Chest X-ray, AP view. Patient: 59 years old, sex F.
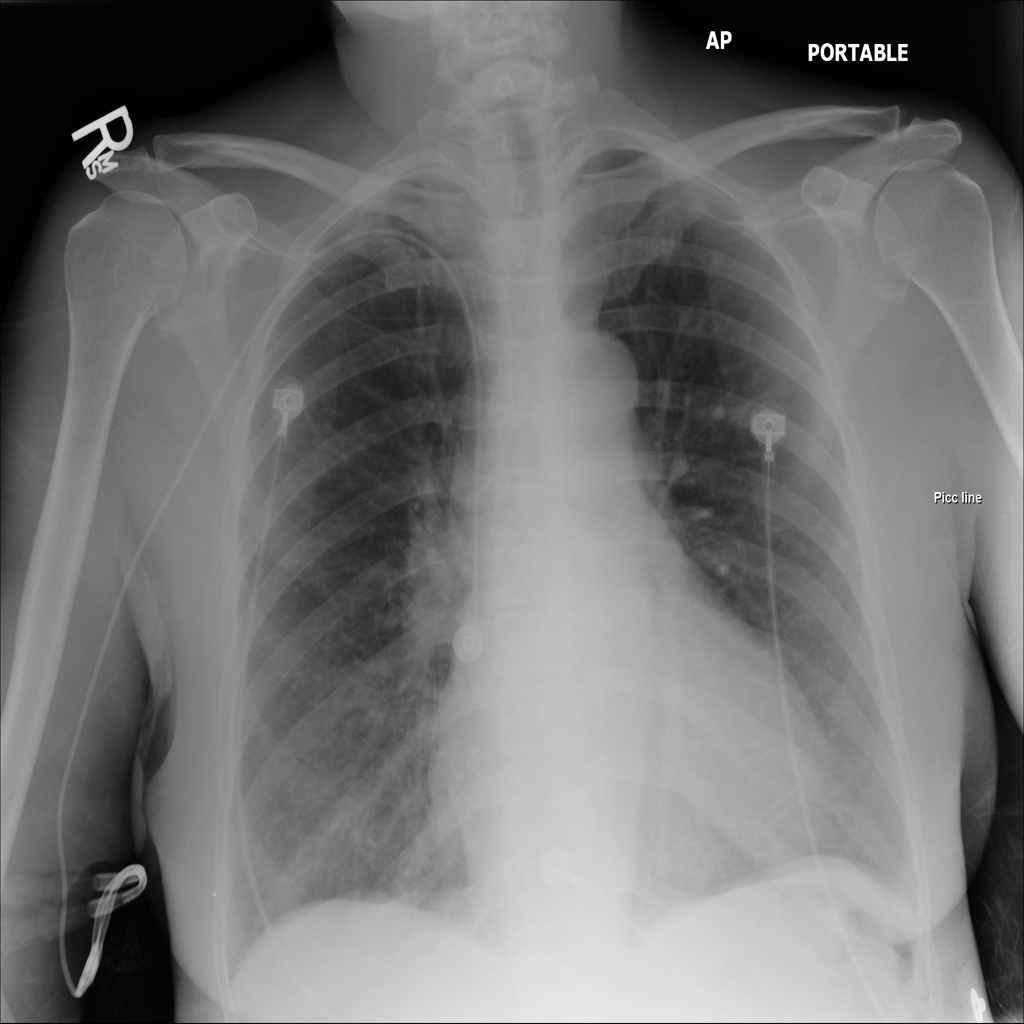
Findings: No Finding